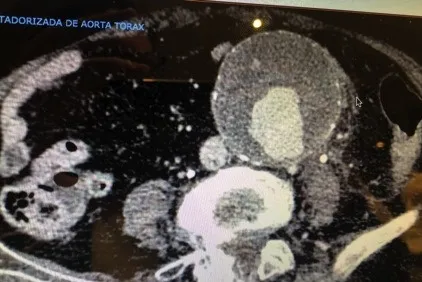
Axial Angio-CT scan showing ruptured aorta in case 1.
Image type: radiology (ct)